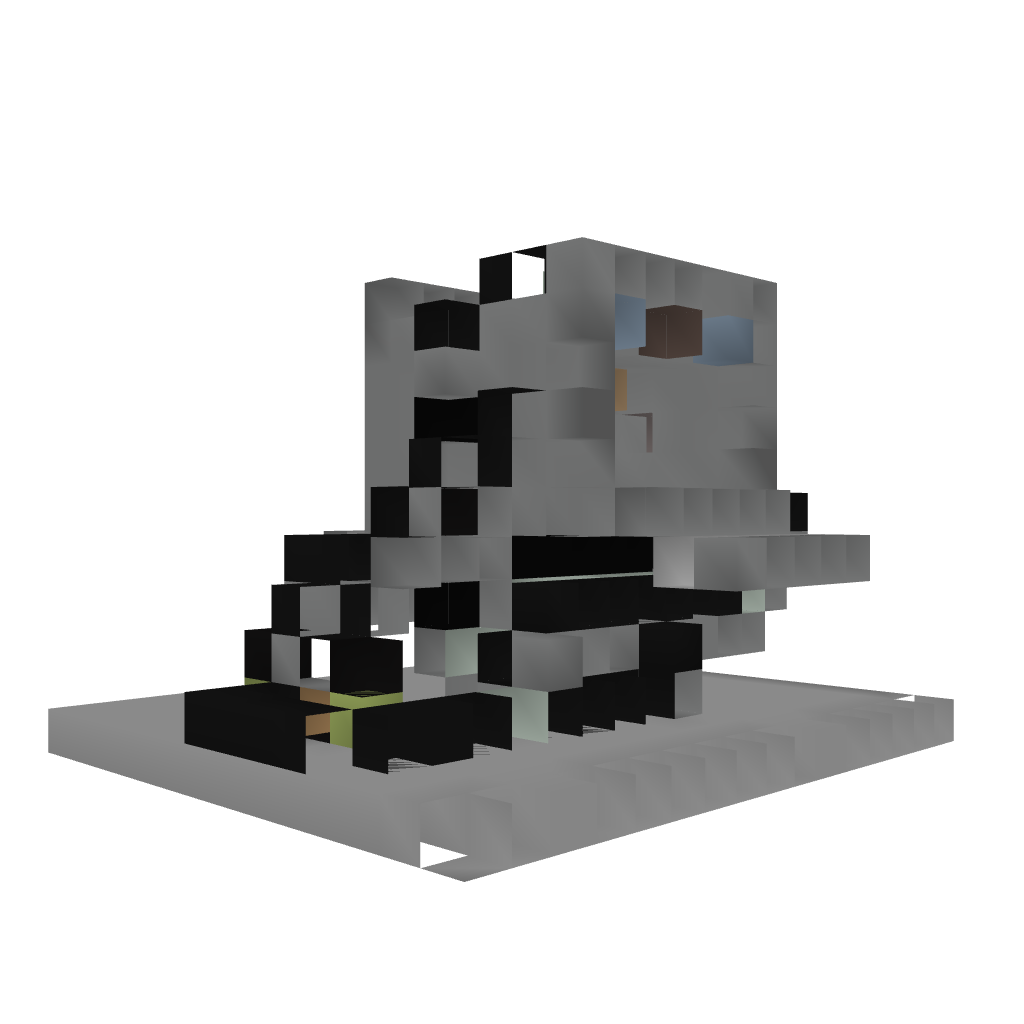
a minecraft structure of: System redstone door (5 by 3 pistons)